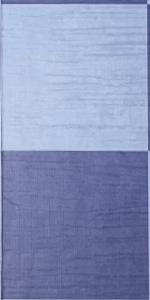
Label: Empty